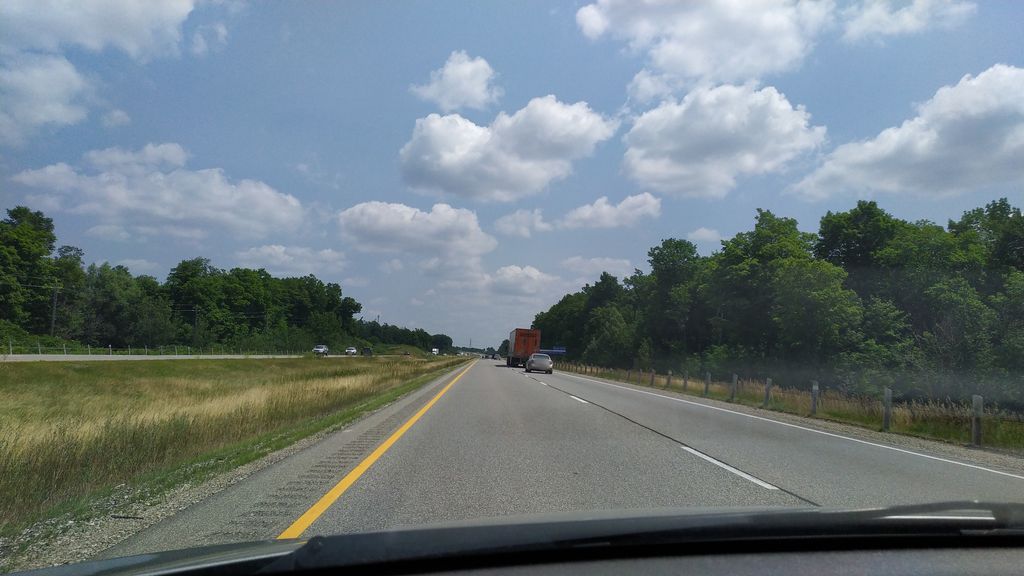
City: kitchener-waterloo